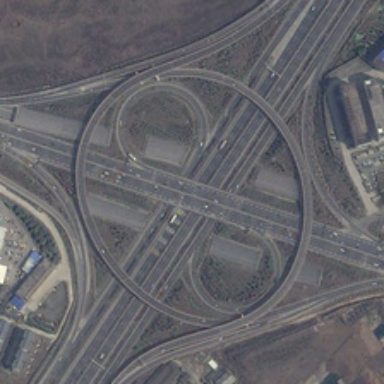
Several buildings with parking lots are near a viaduct .